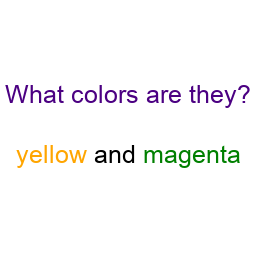
Color: orange, green
Color name shown: yellow, magenta
Background color: white
Question text color: indigo